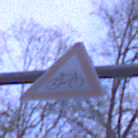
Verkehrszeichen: RadverkehrLinks
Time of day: Night
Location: Outdoor (Suburban)
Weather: PartlyCloudy
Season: NotSpecified
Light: Artificial